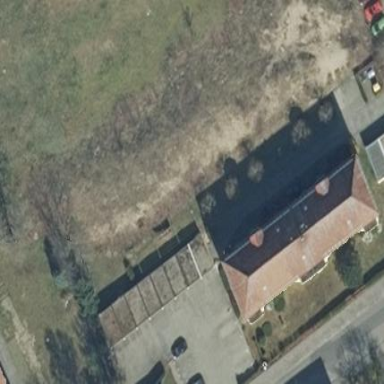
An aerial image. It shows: Building with hipped roof.